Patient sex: M
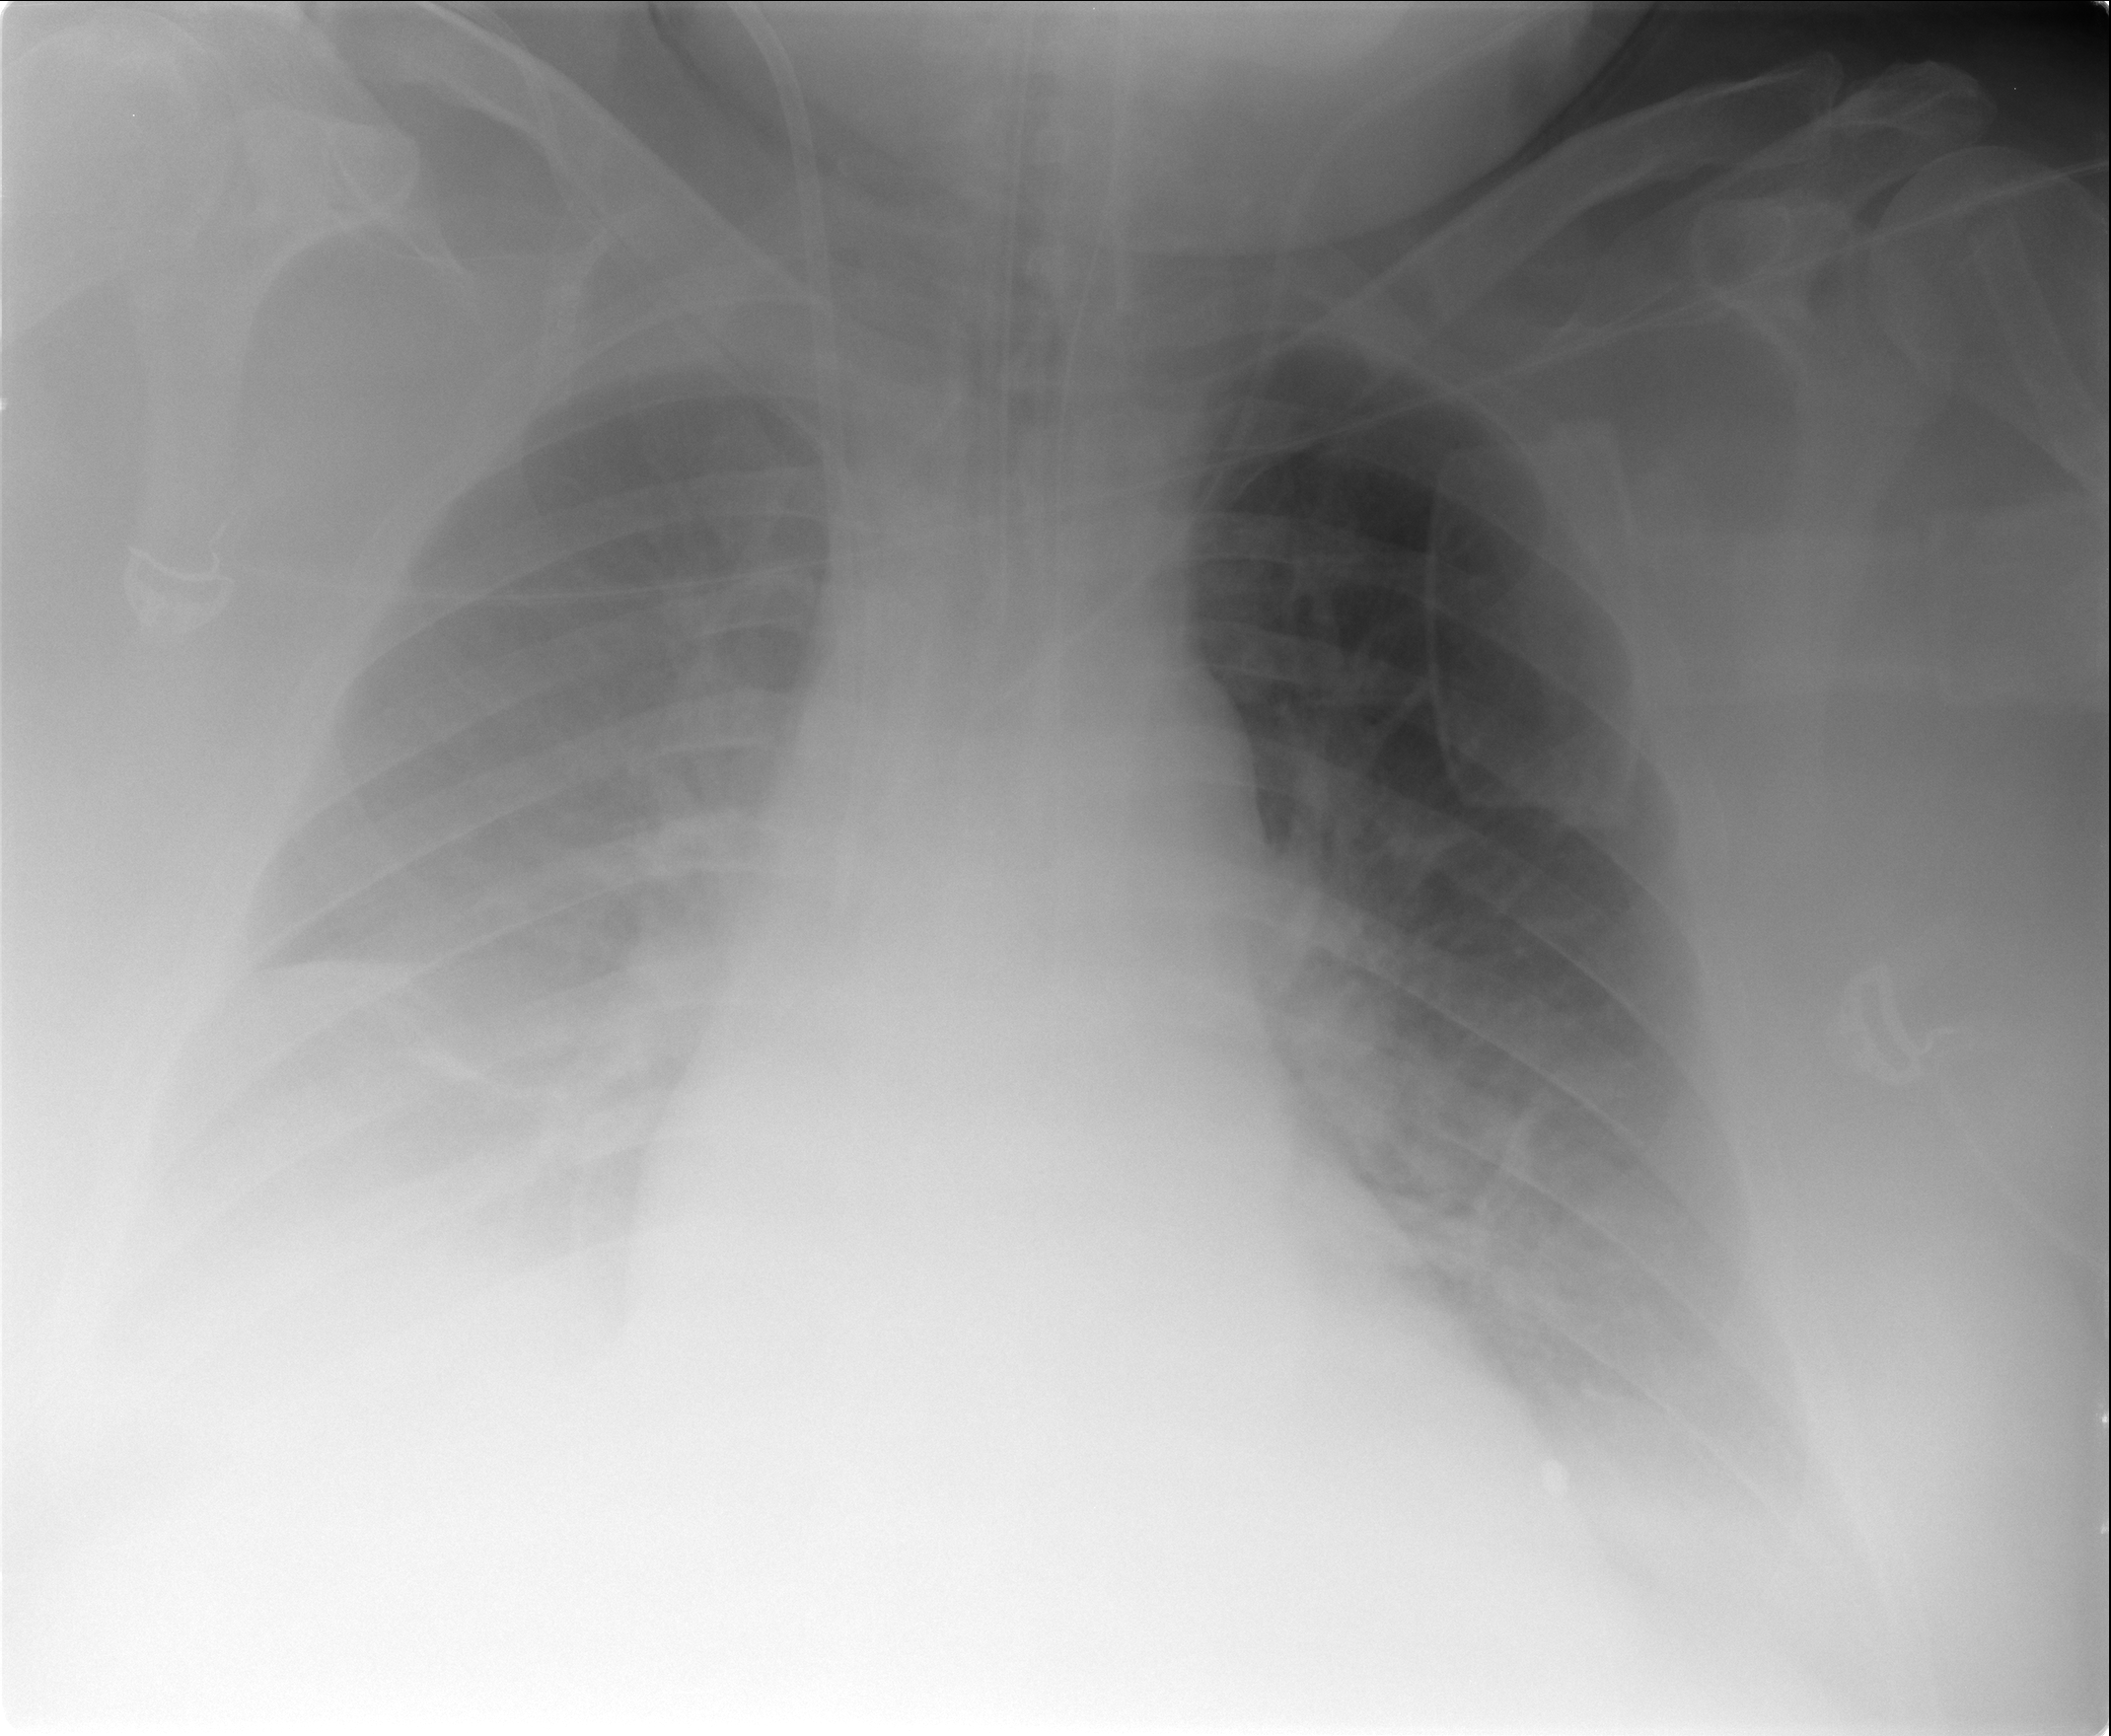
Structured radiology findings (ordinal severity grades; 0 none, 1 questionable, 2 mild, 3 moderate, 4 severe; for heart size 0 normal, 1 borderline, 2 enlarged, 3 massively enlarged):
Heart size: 2
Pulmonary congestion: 3
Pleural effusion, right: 3
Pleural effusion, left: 2
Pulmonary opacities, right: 1
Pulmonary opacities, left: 1
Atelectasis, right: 3
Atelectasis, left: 2